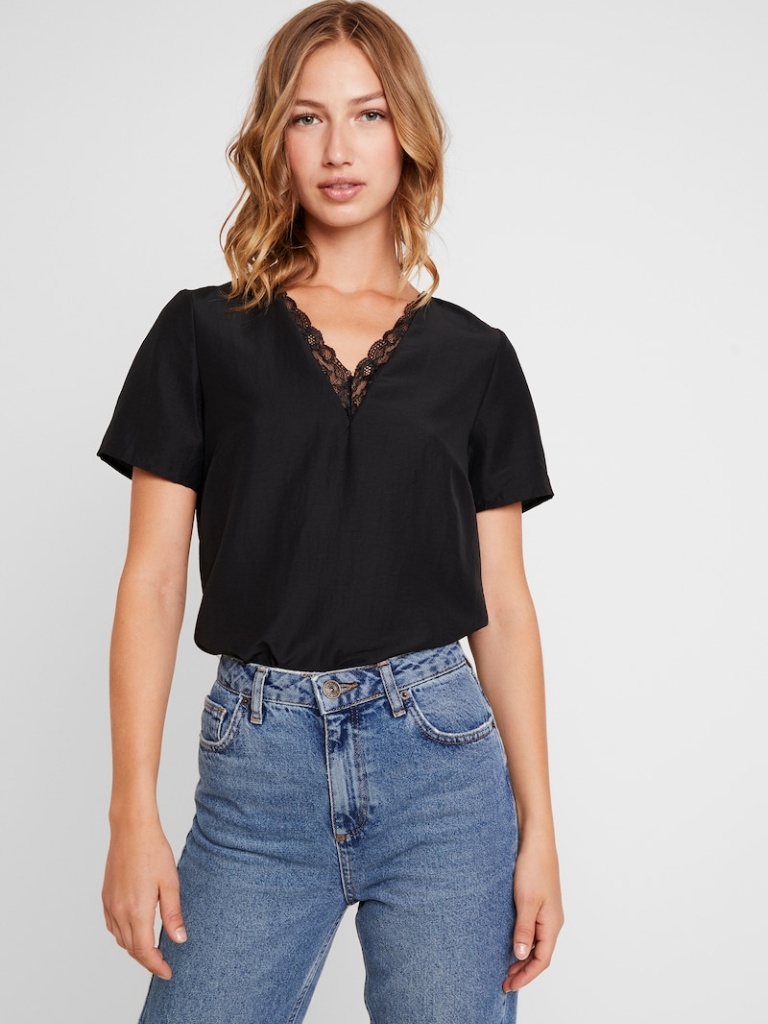
satin relaxed short sleeve hip length French Tucked v-neck blouse